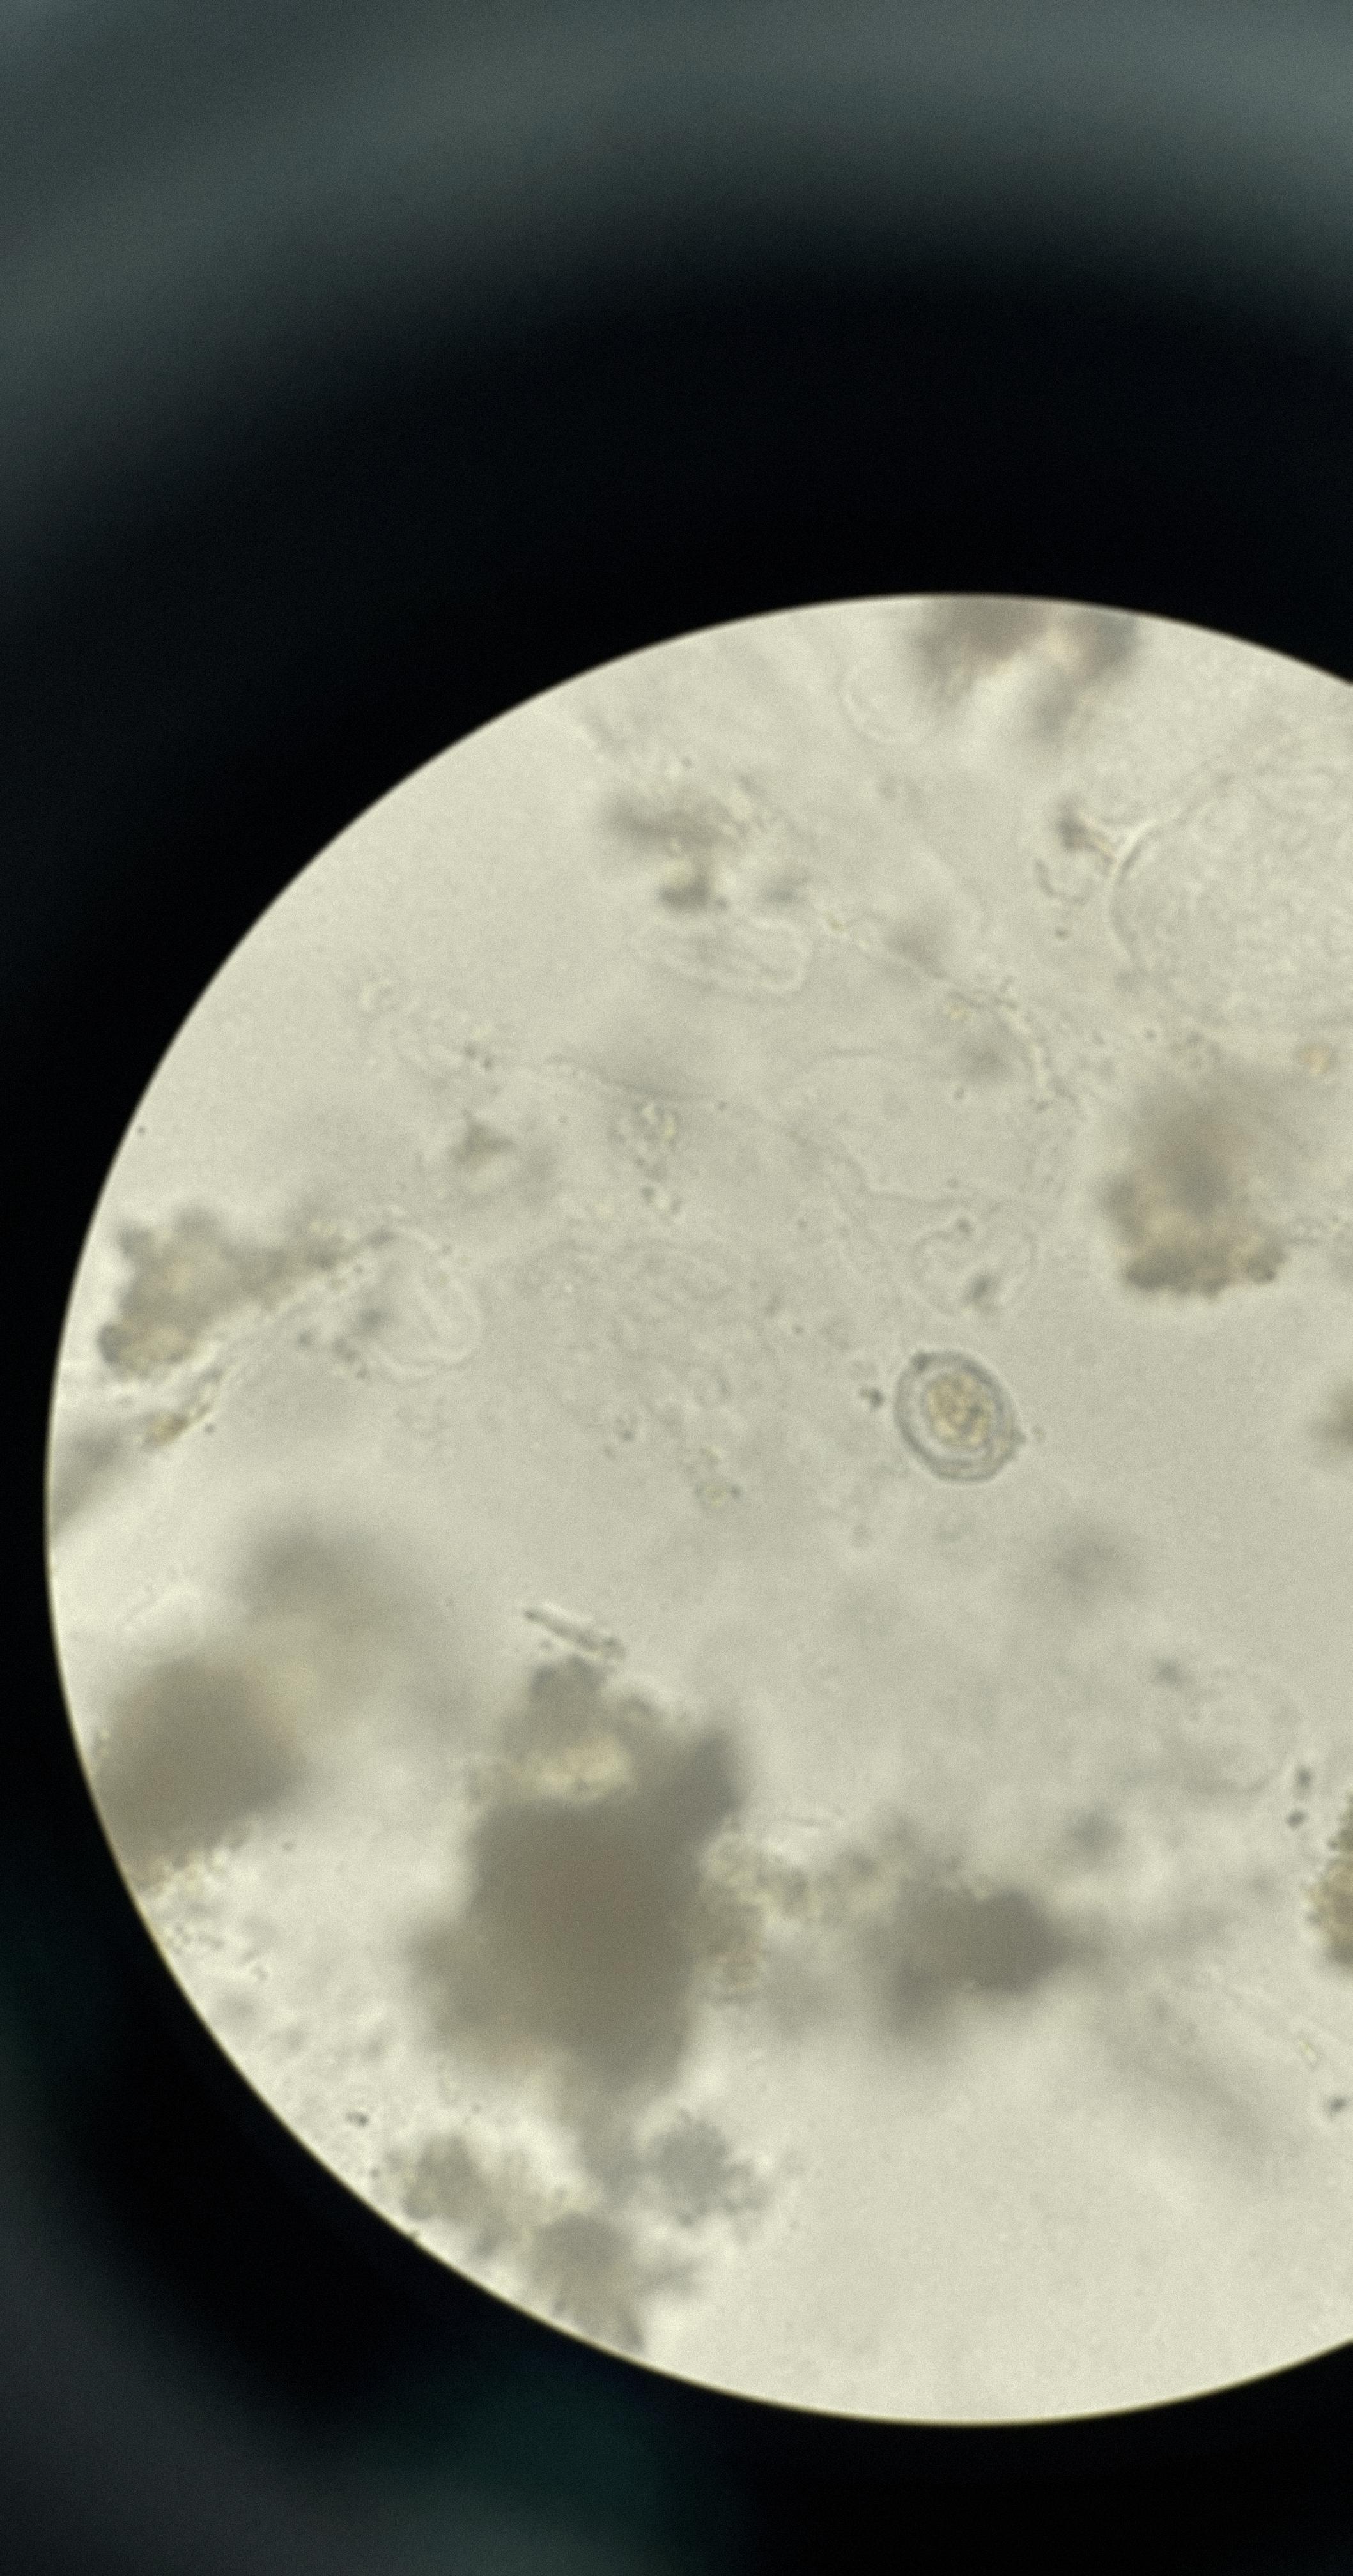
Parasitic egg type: Hymenolepis nana